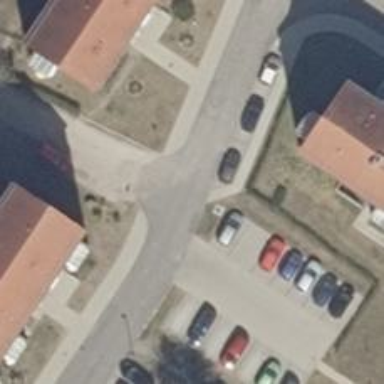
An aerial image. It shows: Residential road with asphalt surface. There are sidewalks on both sides of the road.